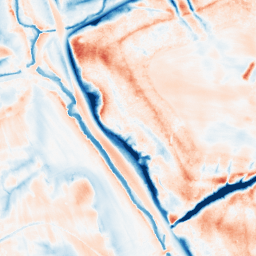
Category: trend_removal
Decomposition family: local_polynomial
Decomposition parameters: window_size: 31
degree: 3
Upsampling method: sinc_blackman
Upsampling parameters: scale: 2
kernel_size: 8
Upsampling scale: 2